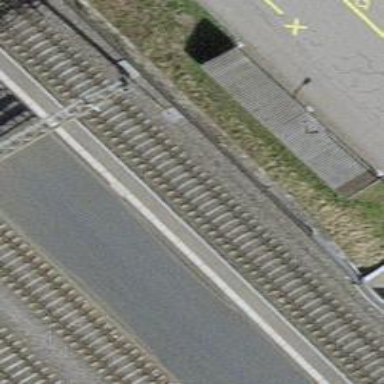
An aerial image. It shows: Railway stop with public transport stop position.